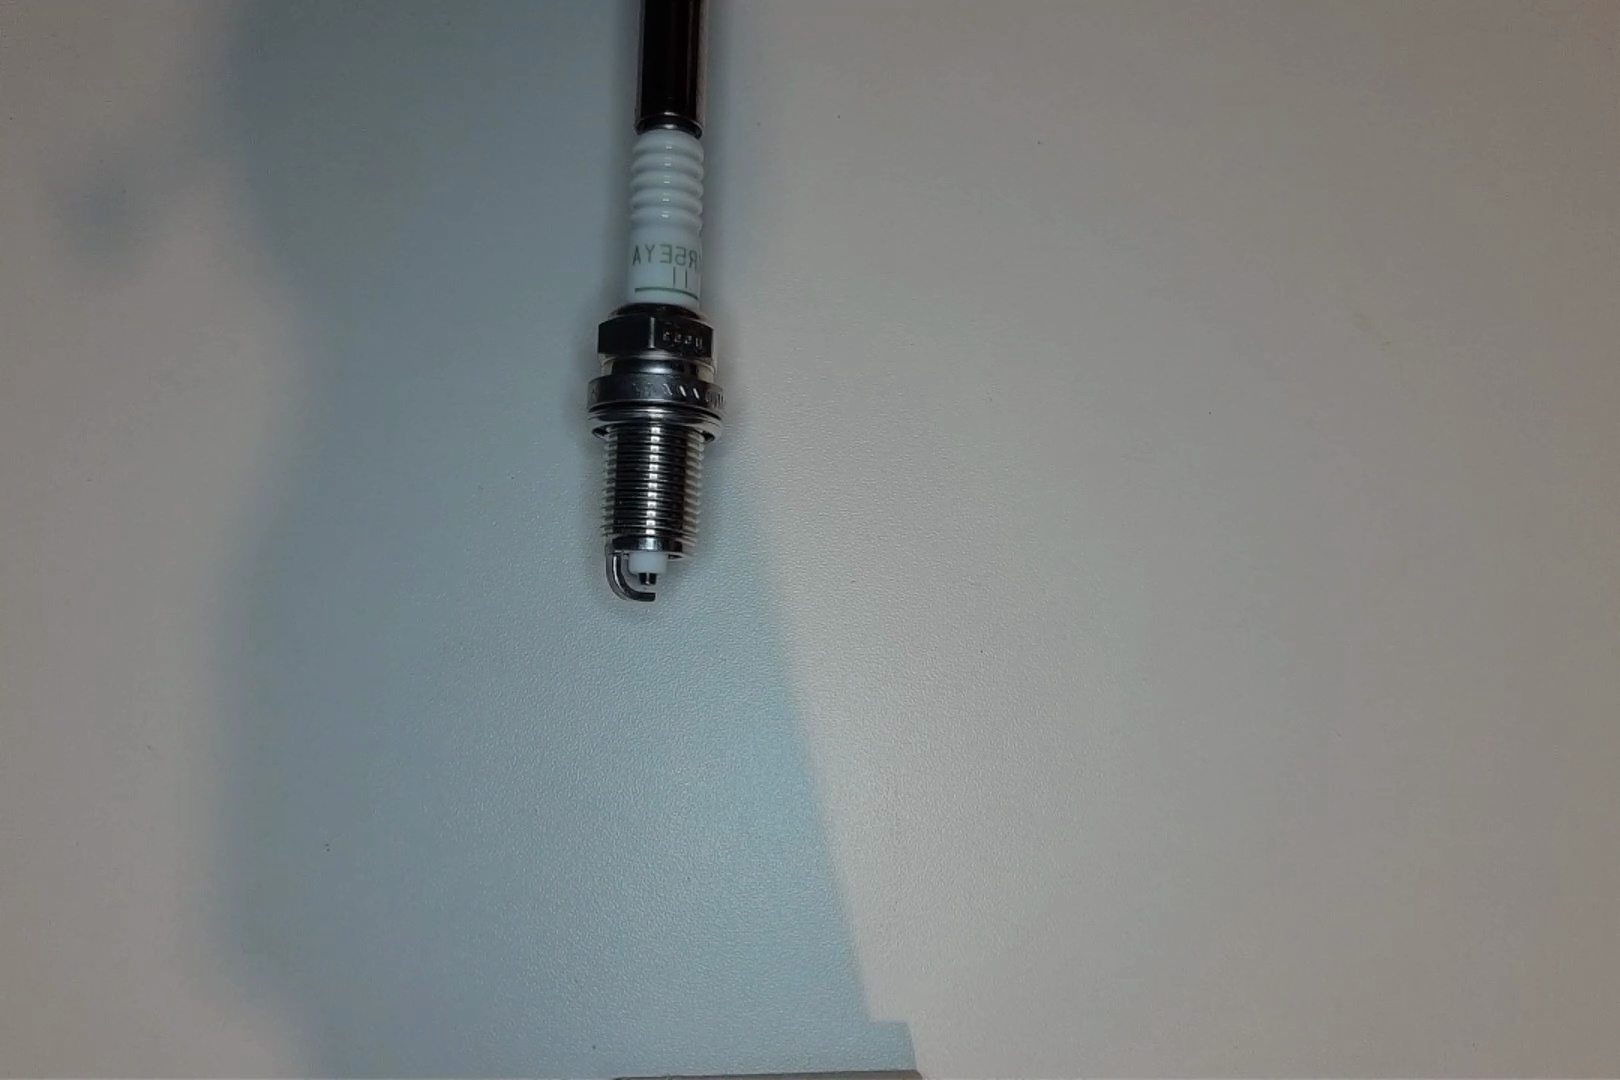
Label: no anomaly